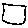
Label: square